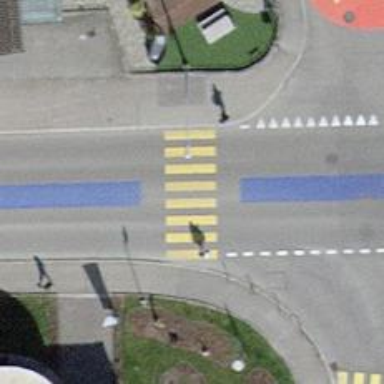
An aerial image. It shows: Uncontrolled and marked road crossing.